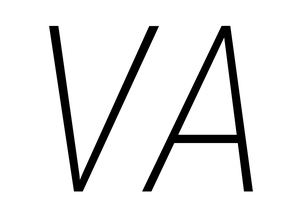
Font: Roboto-Italic_Condensed_ExtraLight_Italic